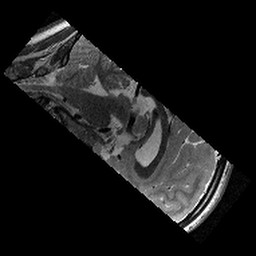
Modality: T2w
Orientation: sagittal
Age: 11
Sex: female
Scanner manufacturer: siemens
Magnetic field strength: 3 T
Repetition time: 9.23 s
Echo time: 0.067 s